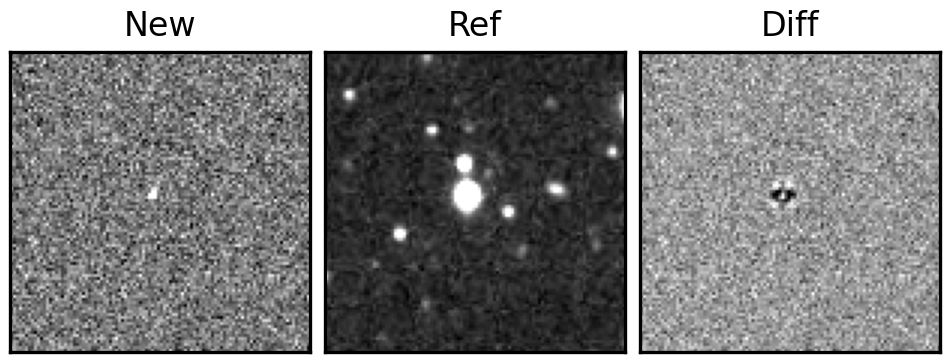
Label: bogus